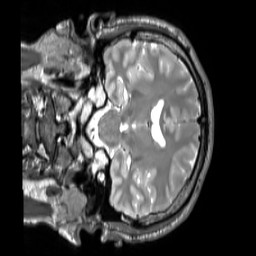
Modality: T2w
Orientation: coronal
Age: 43
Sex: male
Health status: ill
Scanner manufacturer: siemens
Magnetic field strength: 3 T
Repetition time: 2.8 s
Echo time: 0.326 s